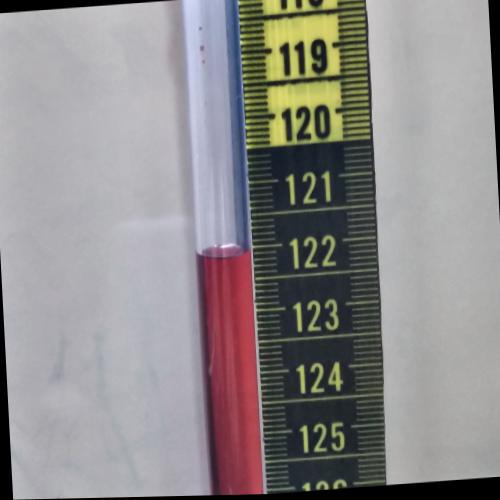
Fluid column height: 122.1 cm